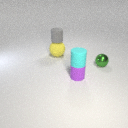
large yellow rubber sphere to the left of small green metal sphere